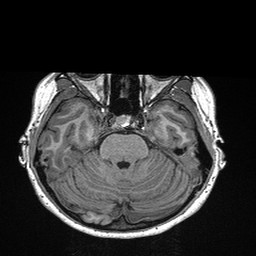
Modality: T1w
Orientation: coronal
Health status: healthy
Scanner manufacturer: siemens
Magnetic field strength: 3 T
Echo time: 0.00298 s